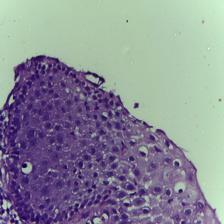
Diagnosis: OSCC